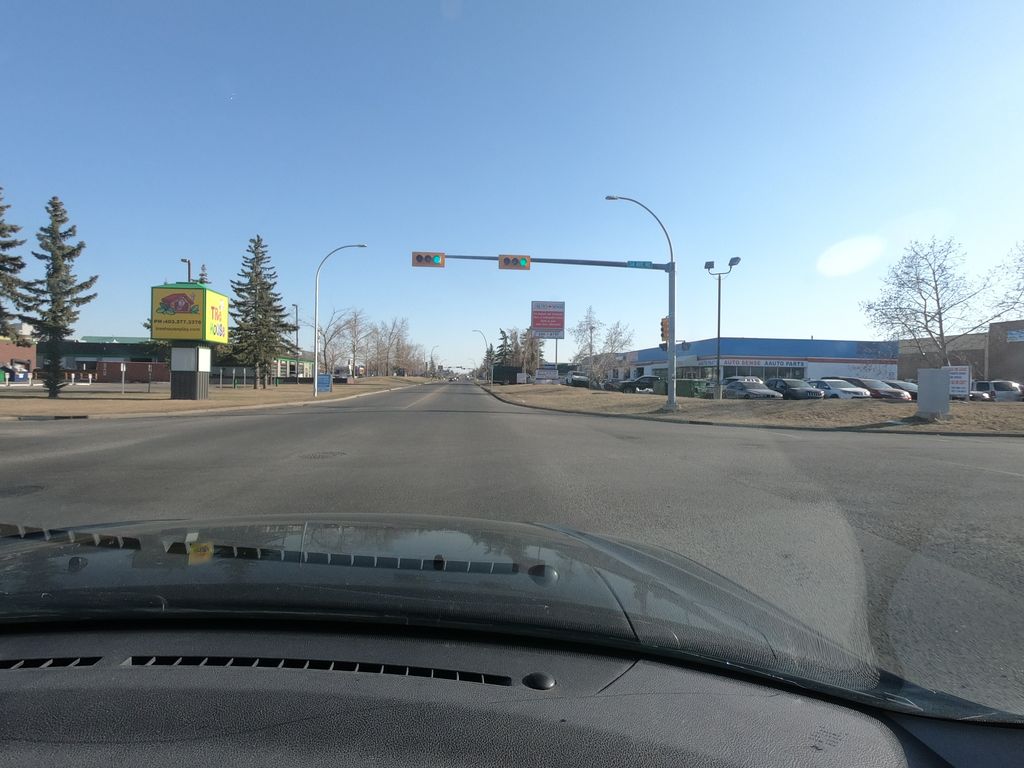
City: calgary